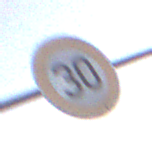
Verkehrszeichen: Geschwindigkeit30
Umgebung: Outdoor, Suburban
Tageszeit: SunriseSunset
Wetter: PartlyCloudy
Licht: Natural
Jahreszeit: NotSpecified
Kontrast: LowContrast